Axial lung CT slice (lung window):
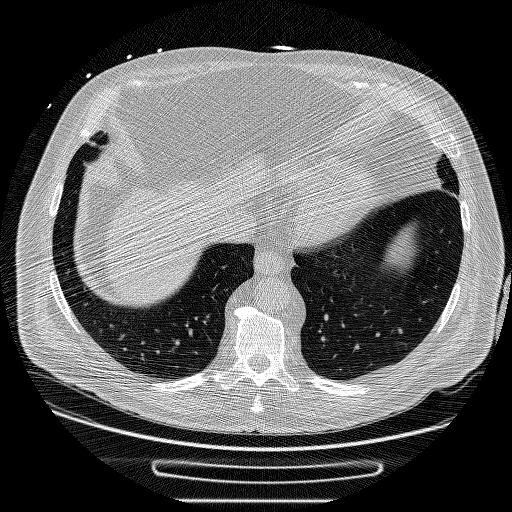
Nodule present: no